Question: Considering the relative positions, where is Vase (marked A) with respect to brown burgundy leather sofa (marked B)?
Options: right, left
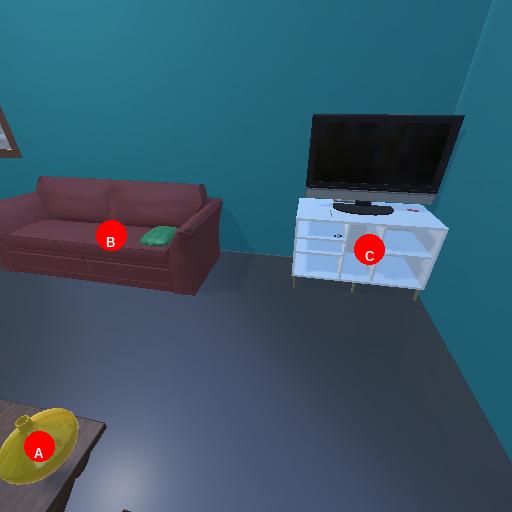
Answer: right